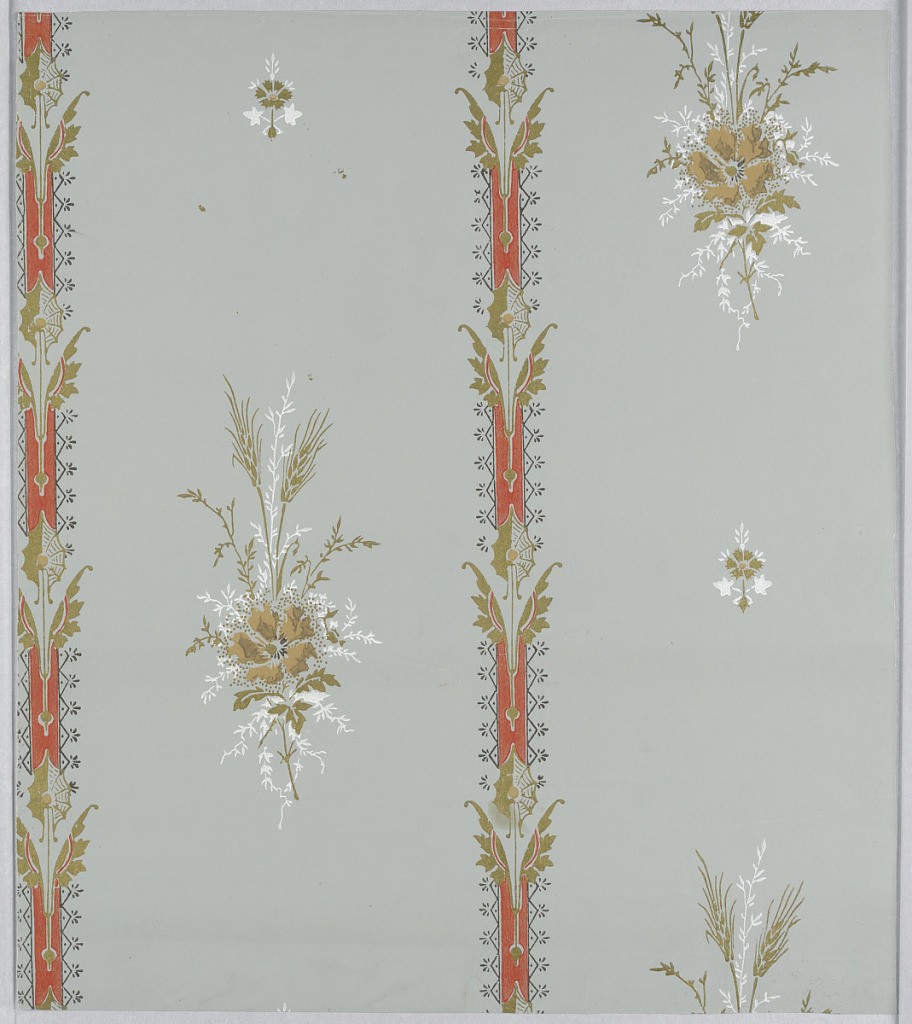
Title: Sidewall
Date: ca. 1880
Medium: Machine-printed paper
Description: Vaguely Aesthetic Movement pattern repeated in off-set columns; two motifs repeated vertically; one a large bouquet of foliage with two ears of wheat and a large flower; one a small stylized motif; vertical band between each column consisting of a repeated arrow-like symmetrical motif composed of abstract elements, highly stylized leaves, and cobweb; this motif somewhat reminiscent of Dresser in its treatment of leaves; color scheme of orange-red highlighting on the vertical elements; floral motifs highlighted with dull gold and pale orange as well as white; pale blue-grey ground.